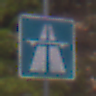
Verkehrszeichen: Autobahn
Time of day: Midday
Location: Outdoor (Nature)
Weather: Overcast
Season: Autumn
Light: Natural